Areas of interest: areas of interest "Tennis Court"
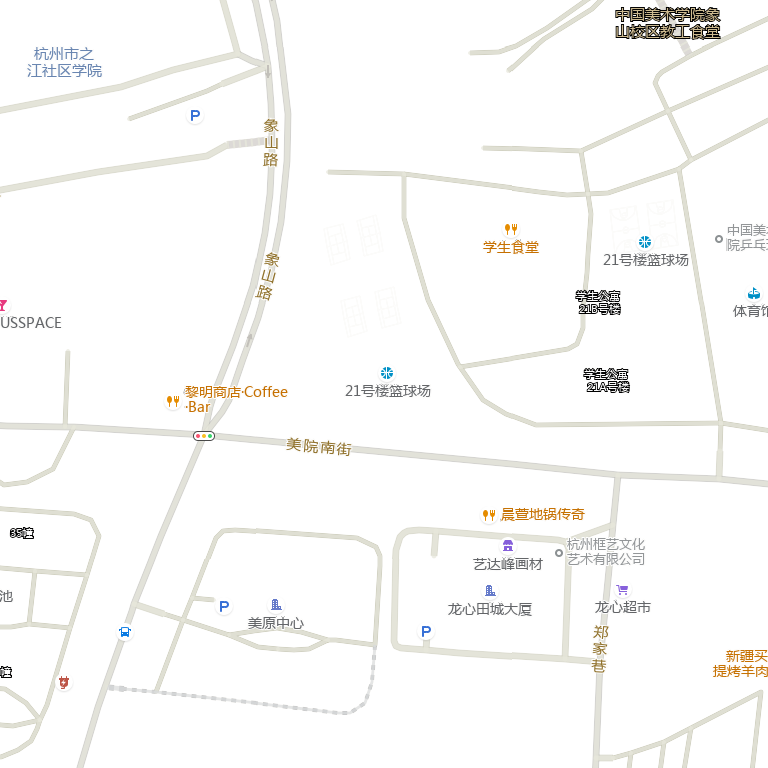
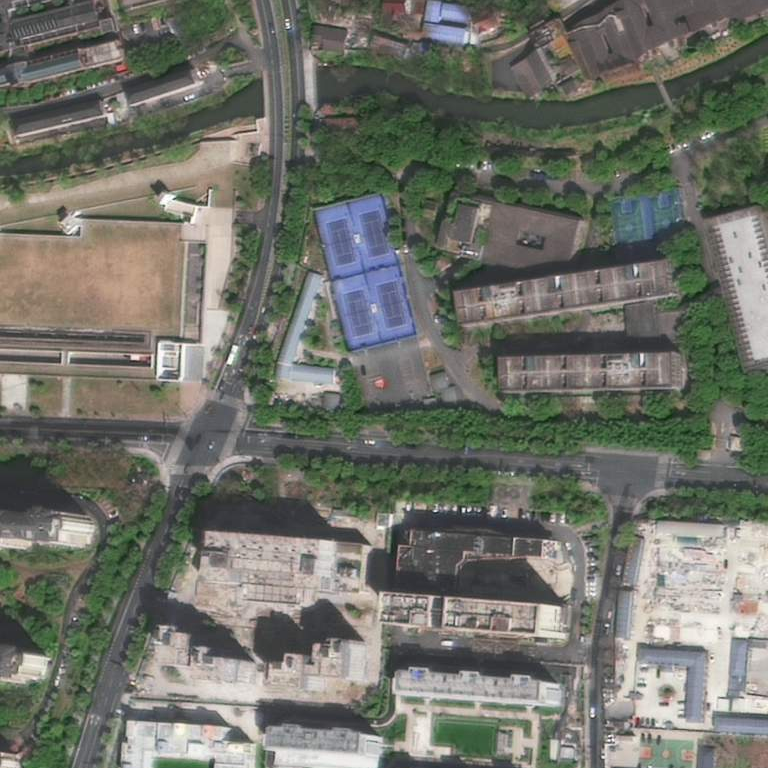